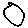
Label: circle